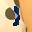
Label: 1